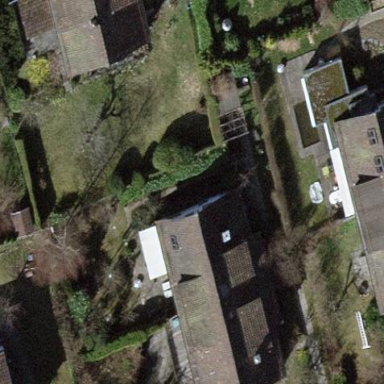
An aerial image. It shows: Building with pitched roof.